Question: I am trying to find menu prices for certain fast food restaurants from this <URL>, I want to web scrape the different prices of their Ice Cream. However, I keep getting the same error message preventing me from getting the data. I think it works fine until going to the website, but it can't seem to select it by state. What do I need to do in order to:
1. Get selenium to accurately select a certain state (California)
2. Get the menu prices for just the "Ice Cream" category?
The Code is below:
'''
!pip3 install selenium
!pip3 install webdriver-manager
from selenium import webdriver
import time
from webdriver_manager.chrome import ChromeDriverManager
from selenium.webdriver.support.ui import Select
from selenium.webdriver.common.keys import Keys
import pandas as pd
path = ("C:/path/to/chromedriver.exe")
driver = webdriver.Chrome(executable_path = path)
url = "https://www.fastfoodmenuprices.com/baskin-robbins-prices/"
driver.get(url)
select_state = driver.find_element_by_xpath("//select[@class='tp-variation']").click
## select_state = driver.find_element_by_id("variation-tablepress-34")
select_state = driver.find_element_by_id("variation-tablepress-34")
select_state.select_by_value("MS4yOA==")
time.sleep(3)
'''
The Error I get is:
'''
AttributeError: 'WebElement' object has no attribute 'select_by_value'
'''
A photo of the code + error is below:

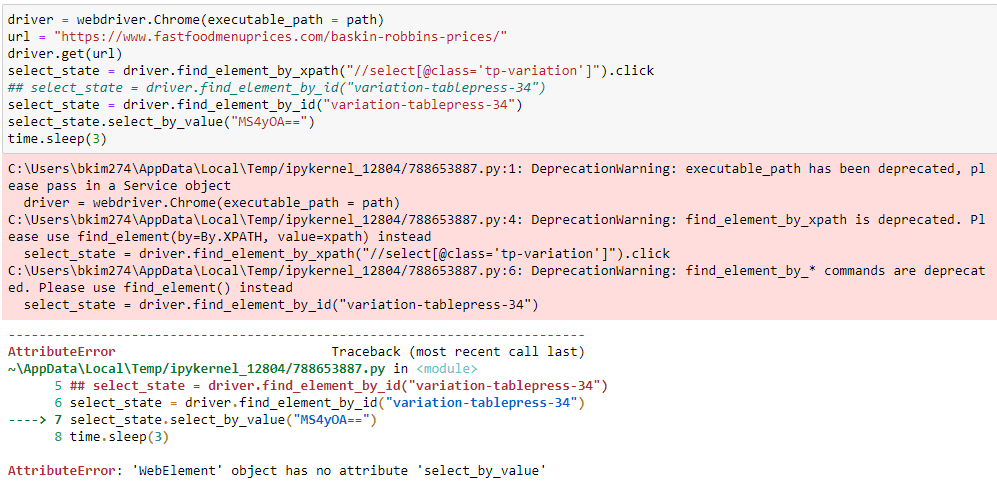
Answer: <URL> method.
---
## Solution
To select the option you can use the following <URL>:
- Code Block:'''
driver.get("https://www.fastfoodmenuprices.com/baskin-robbins-prices")
Select(WebDriverWait(driver, 20).until(EC.visibility_of_element_located((By.XPATH, "//select[@class='tp-variation']")))).select_by_value("MS4yOA==")
'''
- Browser Snapshot: